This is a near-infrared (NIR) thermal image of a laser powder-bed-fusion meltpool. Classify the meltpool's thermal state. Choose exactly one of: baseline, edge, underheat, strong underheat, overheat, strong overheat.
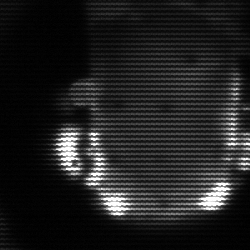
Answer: baseline